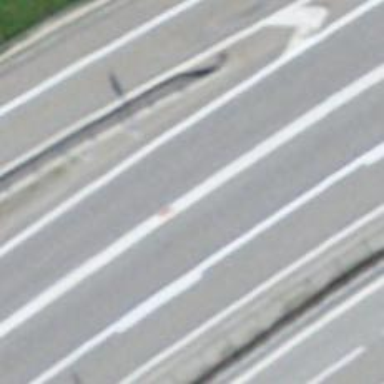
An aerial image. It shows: Asphalt motorway of trunk classification.